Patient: sex F, age 67
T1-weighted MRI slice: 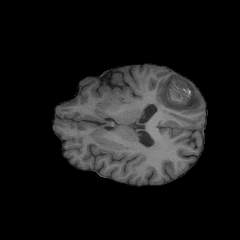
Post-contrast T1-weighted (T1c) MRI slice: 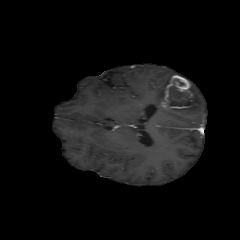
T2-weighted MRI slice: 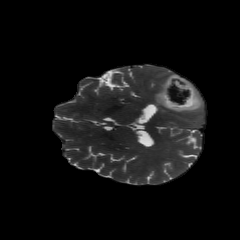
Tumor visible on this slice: yes
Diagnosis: Glioblastoma, IDH-wildtype
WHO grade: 4